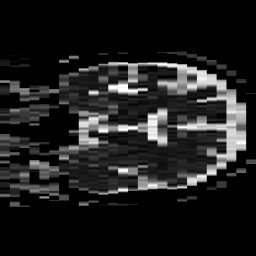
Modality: ADC
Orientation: coronal
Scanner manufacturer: philips
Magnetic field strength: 3 T
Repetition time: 4.144 s
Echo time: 0.06119 s